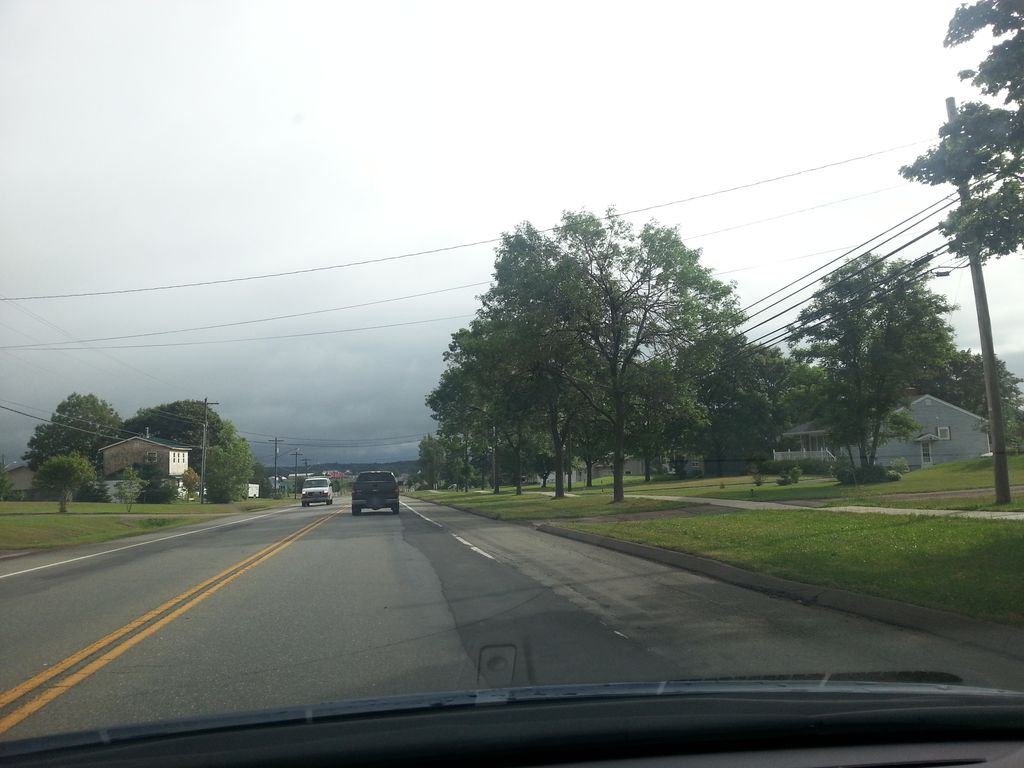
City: charlottetown